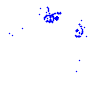
Particle: proton